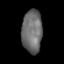
Tissue: prostate
Cell type: T cells
Senescence score: 0.3522
Nuclear area (px): 857
Mean DAPI intensity: 108.105